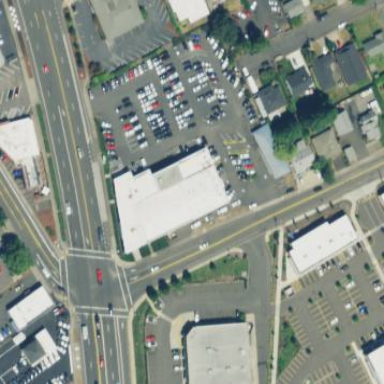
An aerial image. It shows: Car shop building.